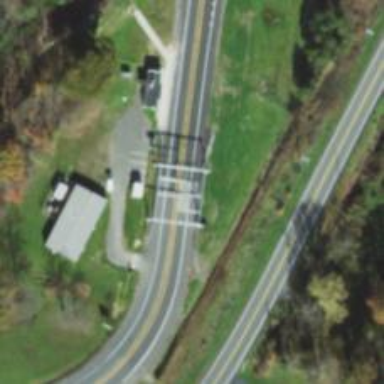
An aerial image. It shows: Toll gantry on the road.